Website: bh-photo
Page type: address-validator
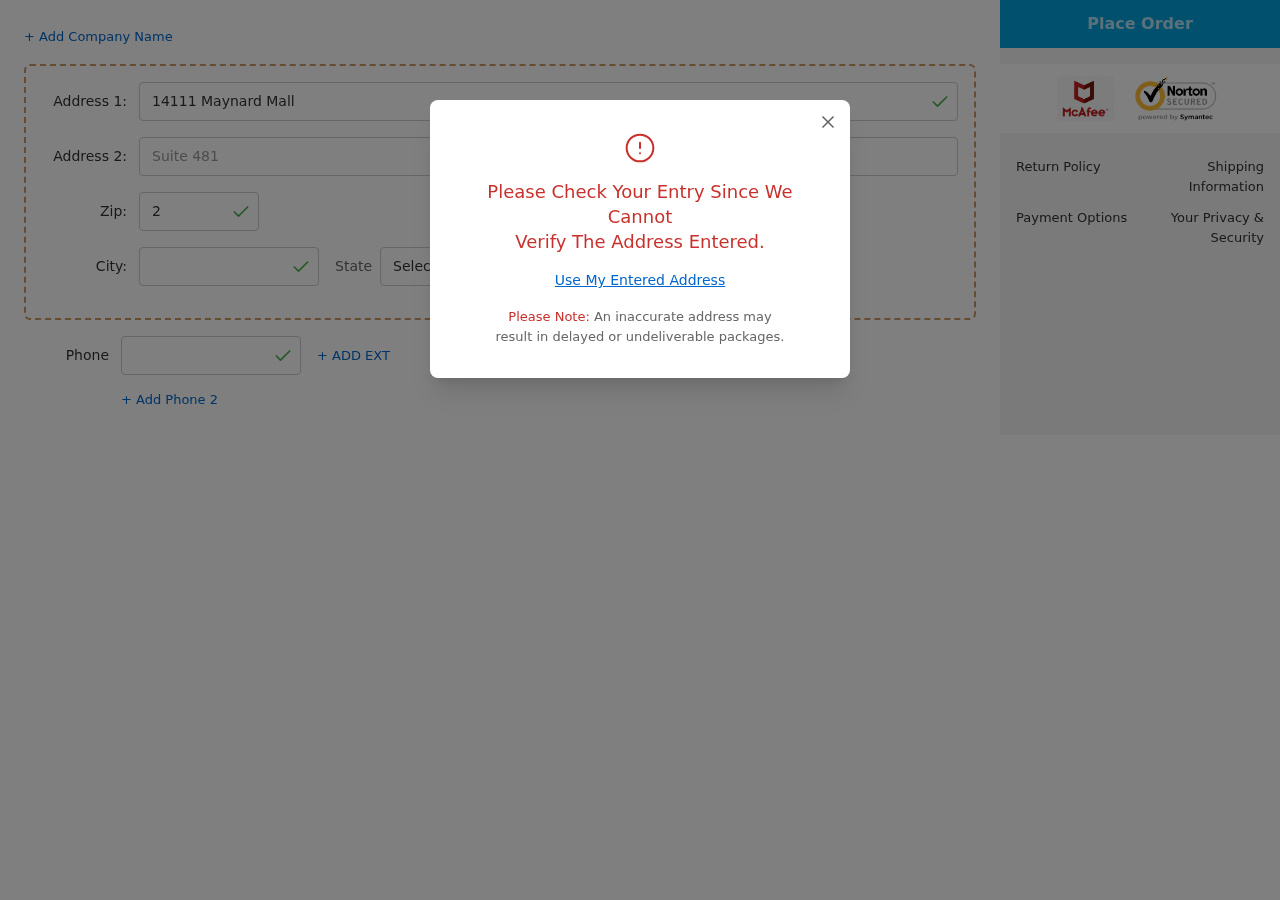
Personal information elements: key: PII_CITY
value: Fitzgeraldchester
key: PII_PHONE
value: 5512938979
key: PII_POSTCODE
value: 29377
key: PII_STATE_ABBR
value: CO
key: PII_STREET
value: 14111 Maynard Mall
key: PII_STREET2
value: Suite 481